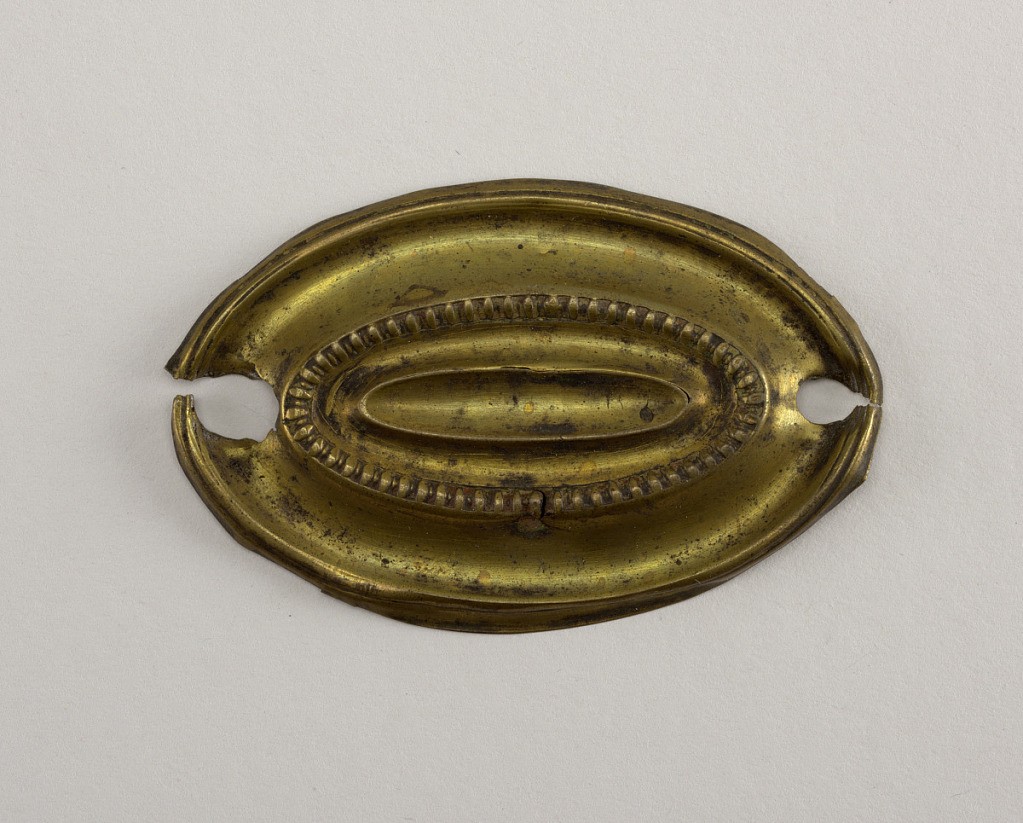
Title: Handle plate
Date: ca. 1800
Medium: Brass
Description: Elliptical in shape, horizontal. Repoussé molding and concentric concave ellipse.